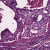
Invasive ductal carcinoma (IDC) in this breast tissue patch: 0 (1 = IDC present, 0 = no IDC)